Question: I have a text field in swiftUI, and in order to make it more appealing I'd like to add a border and have rounded corners. But it doesn't seem to work like it's supposed to (see image). What did I miss?

I've tried putting .cornerradius() before .border(), but it had the same effect.
'''
TextField("Text input goes here", text: $addMins)
.padding(.all, 5.0)
.background(View)
.frame(width: 300.0, height: 35.0)
.border(Color.green, width: 2)
.cornerRadius(14)
'''
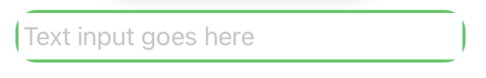
Answer: So you want something like this?
'''
TextField("Text Field", text: $text)
.padding(4)
.overlay(
RoundedRectangle(cornerRadius: 14)
.stroke(Color.green, lineWidth: 2)
)
.padding()
'''
<URL>